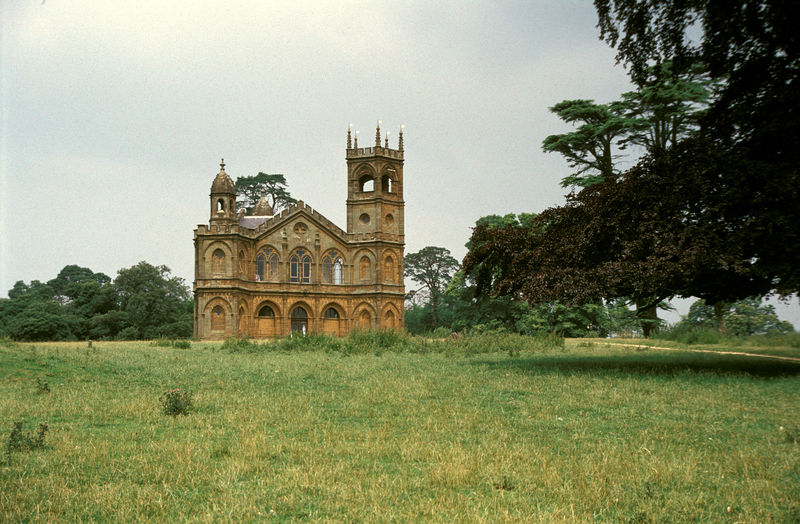
Titel: Temple of Liberty
Künstler: James Gibbs
Standort: Stowe, Buckinghamshire
Institution: Stowe Landscape Gardens
Schlagwörter: baum, blau, blätter, himmel, laub, schatten, wolken, bäume, dreieck, gelb, grün, kirchturm, landschaft, fenster, frankreich, laterne, straße, gebäude, gras, haus, park, parkanlage, rasen, rot, schloss, weg, wiese, architektur, stein, gräser, natur, busch, büsche, kirche, pfad, land, klassizismus, spitzen, england, gotik, wald, turm, garten, farbig, bogen, fassade, fläche, leer, verlassen, giebel, klein, rundbogen, kuppel, realistisch, zinnen, foto, fotografie, bögen, eingang, ruine, burg, medaillon, kreuz, religion, türmchen, türme, tanne, kathedrale, photo, gesims, glocke, sandstein, gotisch, rosette, spitzbogen, ländlich, profan, rundbögen, romanik, kapelle, zeder, tur, kraut, unheimlich, buche, englischer garten, bau, bäum, fasssade, bauwerk, aufriss, okulus, gesimse, gartenanlage, fialen, profanarchitektur, neogotik, tabernakel, krabben, tum, fiale, kriechblumen, zitadelle, landschaftsgarten, leerstehend, b ume, blendfenster, landschaftspark, ruine auf dem land, ostkirche, fotogrefie